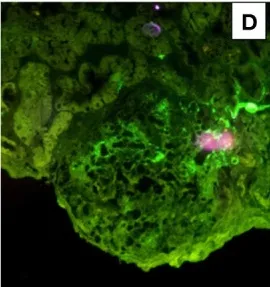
C1q (1+) and lambda-light chain (3.
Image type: pathology (immunostaining)